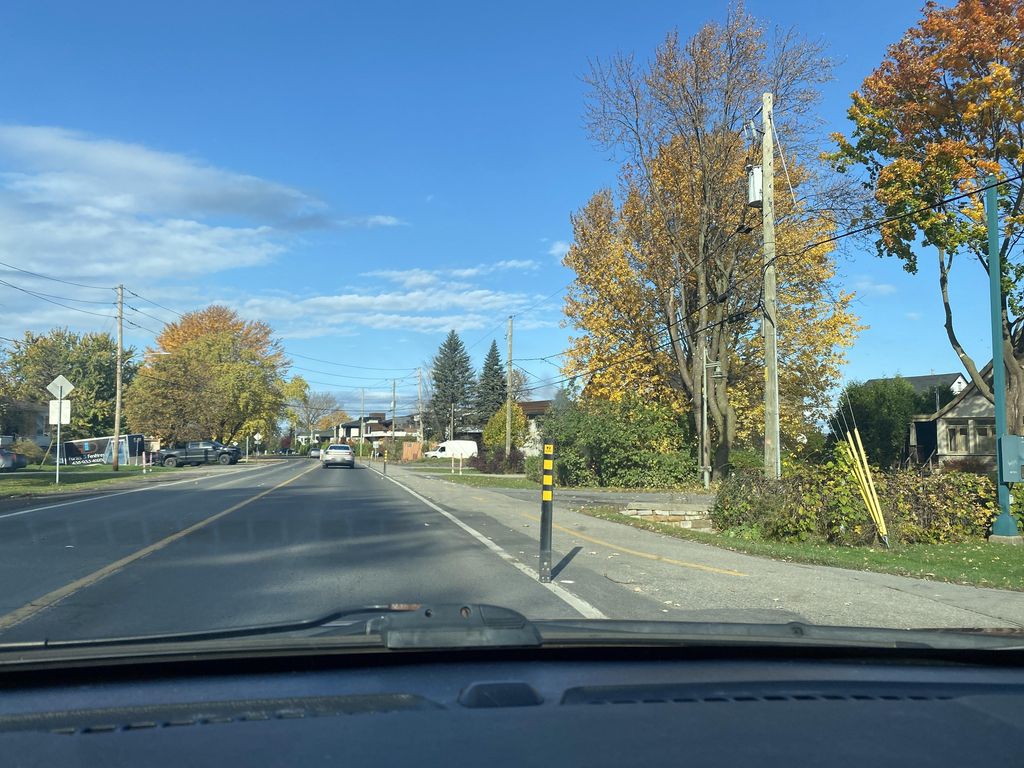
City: montreal